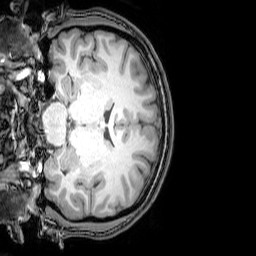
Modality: T1w
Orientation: coronal
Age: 21
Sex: male
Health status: healthy
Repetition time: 0.081 s
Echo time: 0.037 s